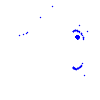
Particle: kaon